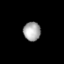
Tissue: prostate
Cell type: T cells
Senescence score: 0.361
Nuclear area (px): 317
Mean DAPI intensity: 166.937